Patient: sex M, age 48
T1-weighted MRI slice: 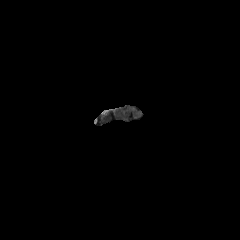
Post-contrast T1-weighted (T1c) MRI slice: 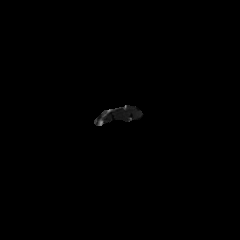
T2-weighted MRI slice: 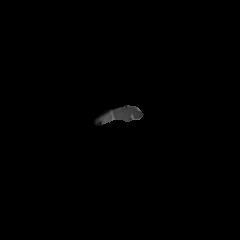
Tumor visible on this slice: yes
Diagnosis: Astrocytoma, IDH-mutant
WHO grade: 3